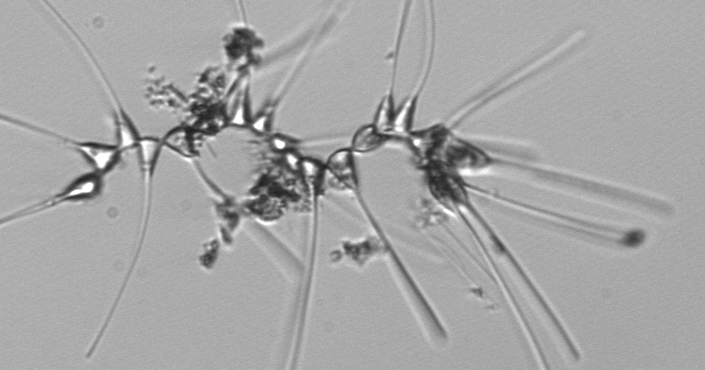
Label: Asterionellopsis_glacialis